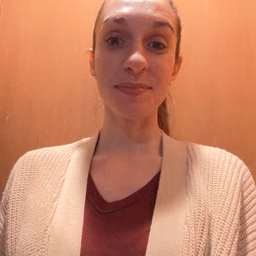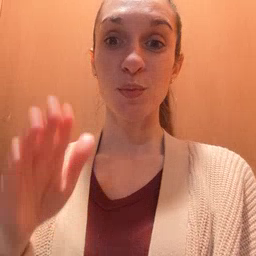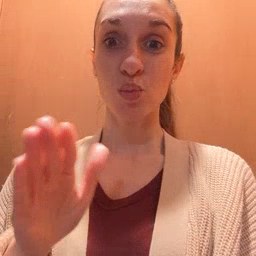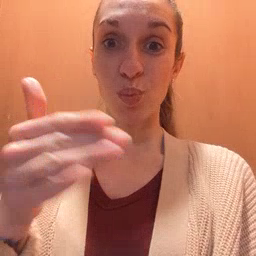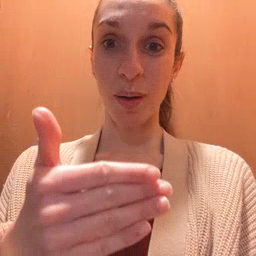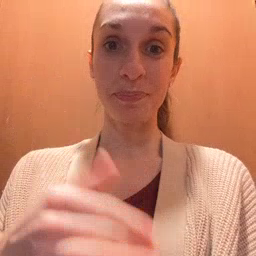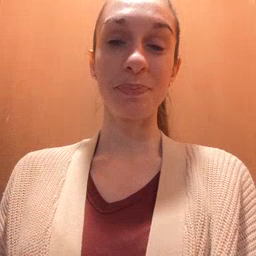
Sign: room